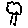
Label: tree